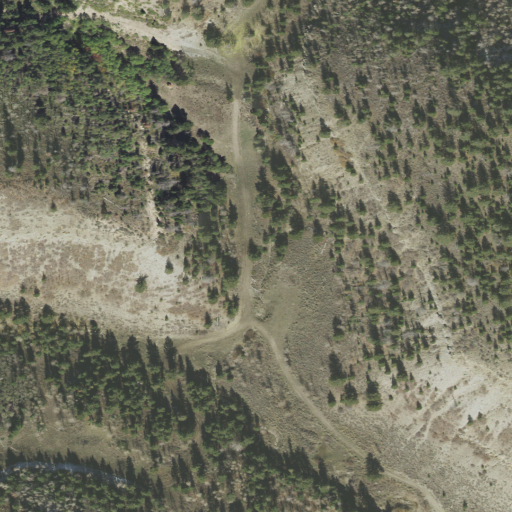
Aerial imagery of valley in Utah named Anderson Hollow containing evergreen forest, deciduous forest, and shrub